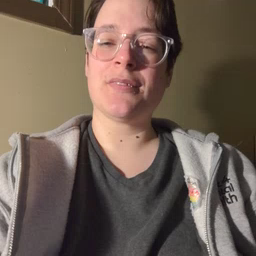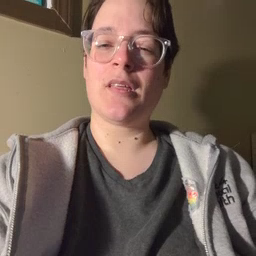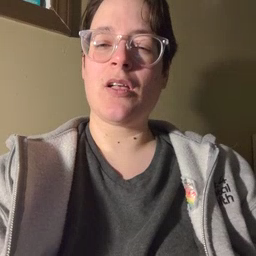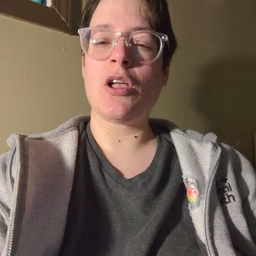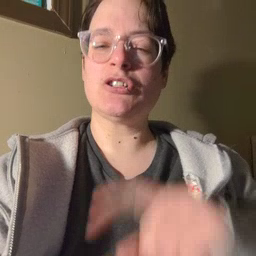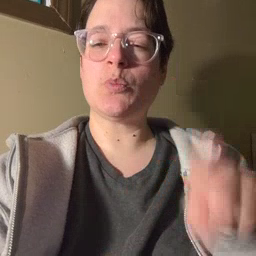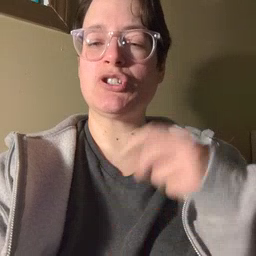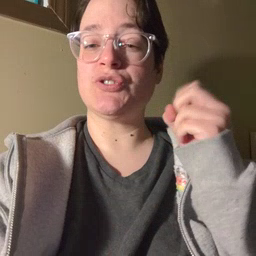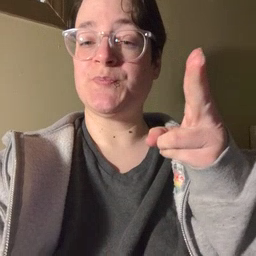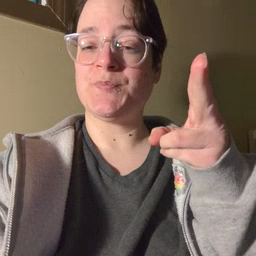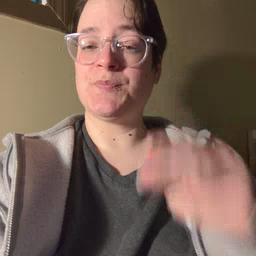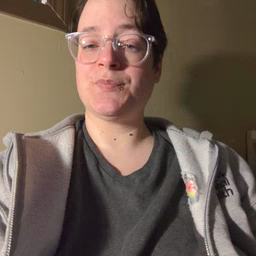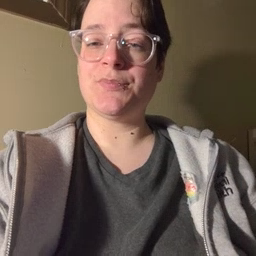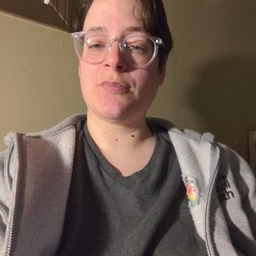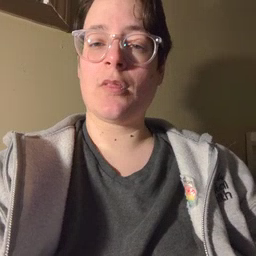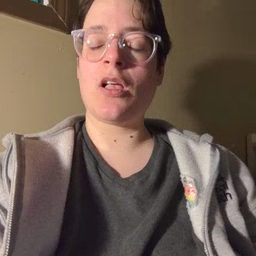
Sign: garbage